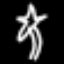
Label: palm tree